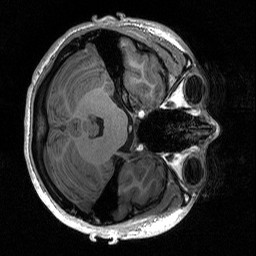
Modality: T1w
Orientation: axial
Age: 21
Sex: male
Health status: healthy
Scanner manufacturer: siemens
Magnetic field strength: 3 T
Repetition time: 2.53 s
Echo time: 0.00219 s